Field crop: tomato
Growth stage: 2
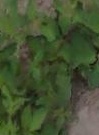
Species: tomato